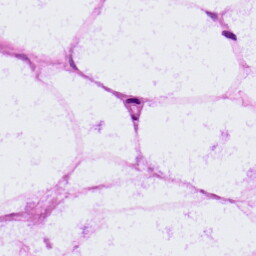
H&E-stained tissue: LymphNode